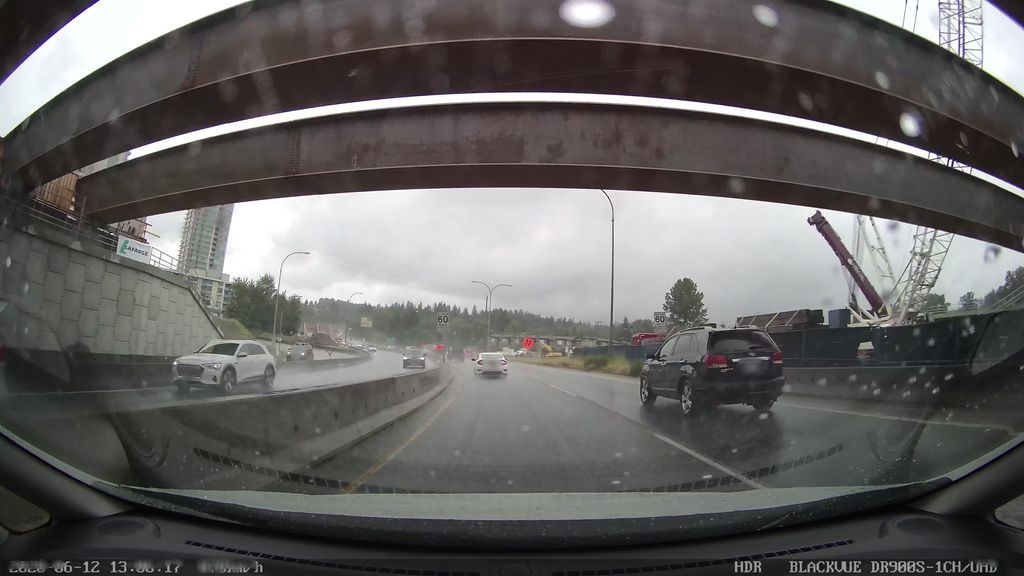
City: vancouver